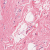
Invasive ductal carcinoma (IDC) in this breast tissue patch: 0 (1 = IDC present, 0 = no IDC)